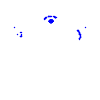
Particle: electron